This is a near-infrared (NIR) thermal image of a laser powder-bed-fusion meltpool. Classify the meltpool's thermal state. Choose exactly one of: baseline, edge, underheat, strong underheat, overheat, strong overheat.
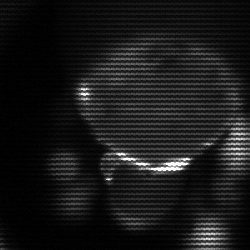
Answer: edge